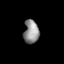
Tissue: lung
Cell type: Myeloid cells
Senescence score: 0.6653
Nuclear area (px): 351
Mean DAPI intensity: 142.342